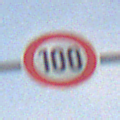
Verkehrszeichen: Geschwindigkeit100
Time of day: SunriseSunset
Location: Outdoor (Nature)
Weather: PartlyCloudy
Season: NotSpecified
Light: Natural